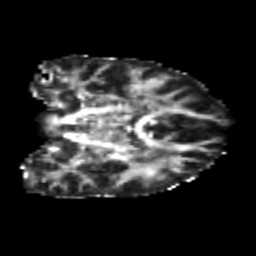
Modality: FA
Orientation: coronal
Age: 24
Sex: female
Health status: healthy
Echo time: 0.074 s